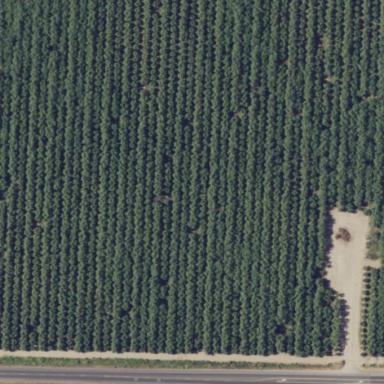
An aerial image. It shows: Orchard.